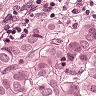
Metastatic tissue present: yes